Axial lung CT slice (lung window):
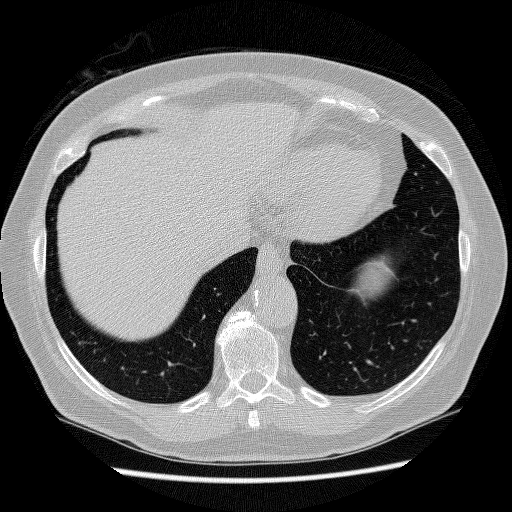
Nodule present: no